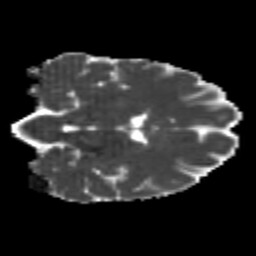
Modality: MD
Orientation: coronal
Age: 22
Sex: female
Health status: healthy
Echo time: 0.074 s